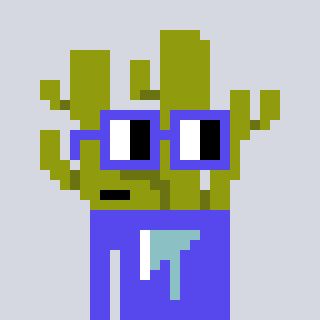
a pixel art character with square blue glasses, a cactus-shaped head and a computerblue-colored body on a cool background